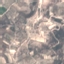
Land use / land cover: PermanentCrop